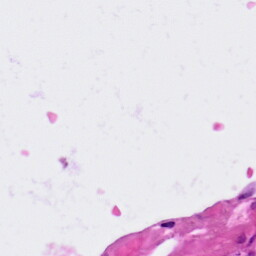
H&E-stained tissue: Lung